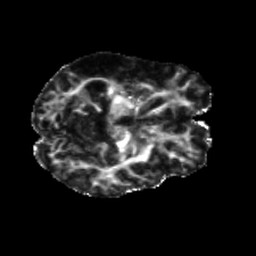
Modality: FA
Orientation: axial
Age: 54
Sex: female
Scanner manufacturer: siemens
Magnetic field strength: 3 T
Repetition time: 5.25 s
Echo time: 0.08 s